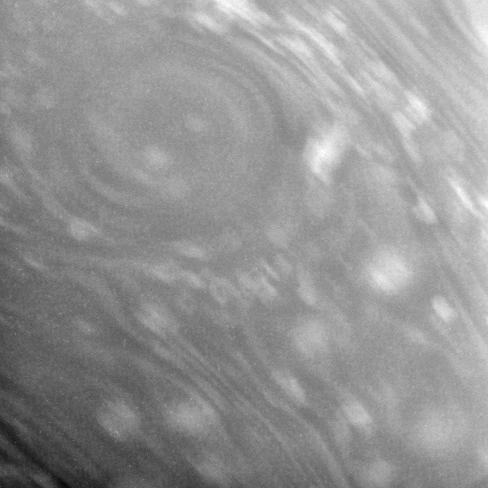
Round Vortex Saturn, Cassini-Huygens